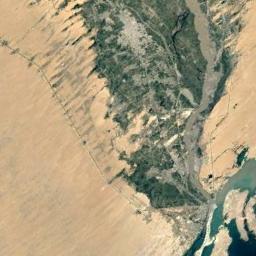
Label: desert